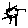
Label: sun